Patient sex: M
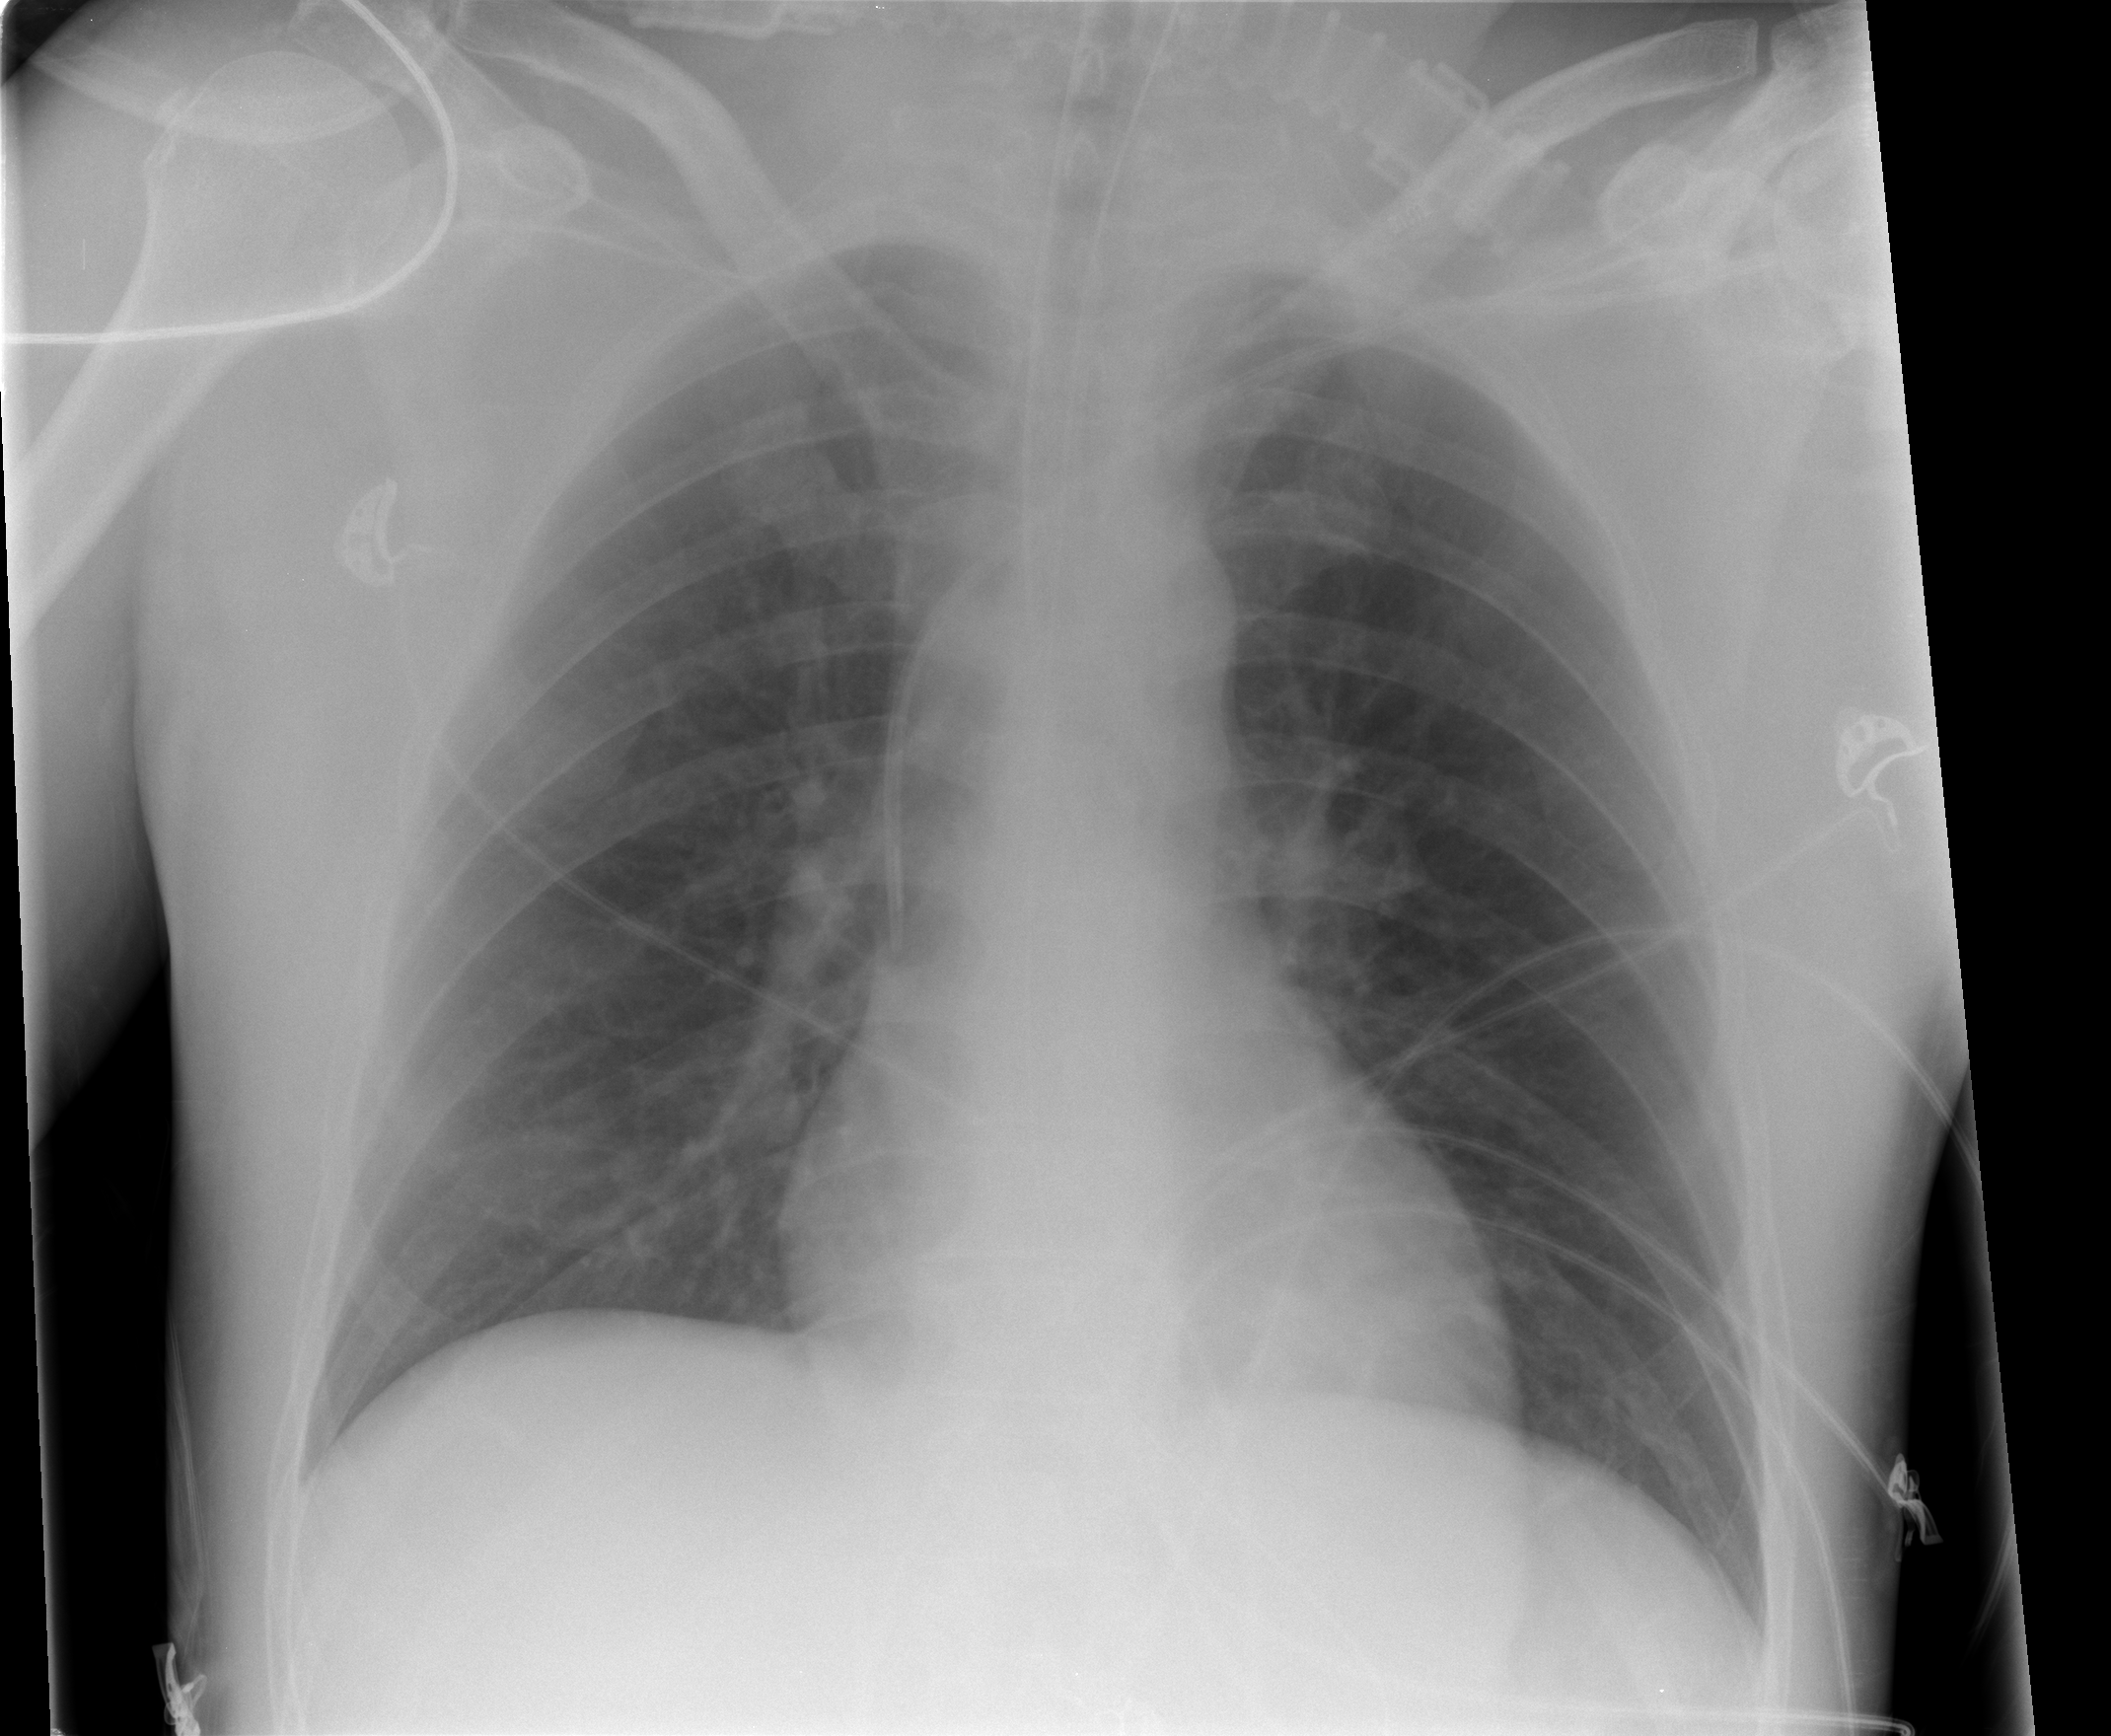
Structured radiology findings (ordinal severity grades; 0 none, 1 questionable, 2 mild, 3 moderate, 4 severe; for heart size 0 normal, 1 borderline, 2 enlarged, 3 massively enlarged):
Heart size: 0
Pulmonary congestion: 1
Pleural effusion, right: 0
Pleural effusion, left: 0
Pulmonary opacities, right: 0
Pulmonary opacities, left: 0
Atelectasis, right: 0
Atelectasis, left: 0